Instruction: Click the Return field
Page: home
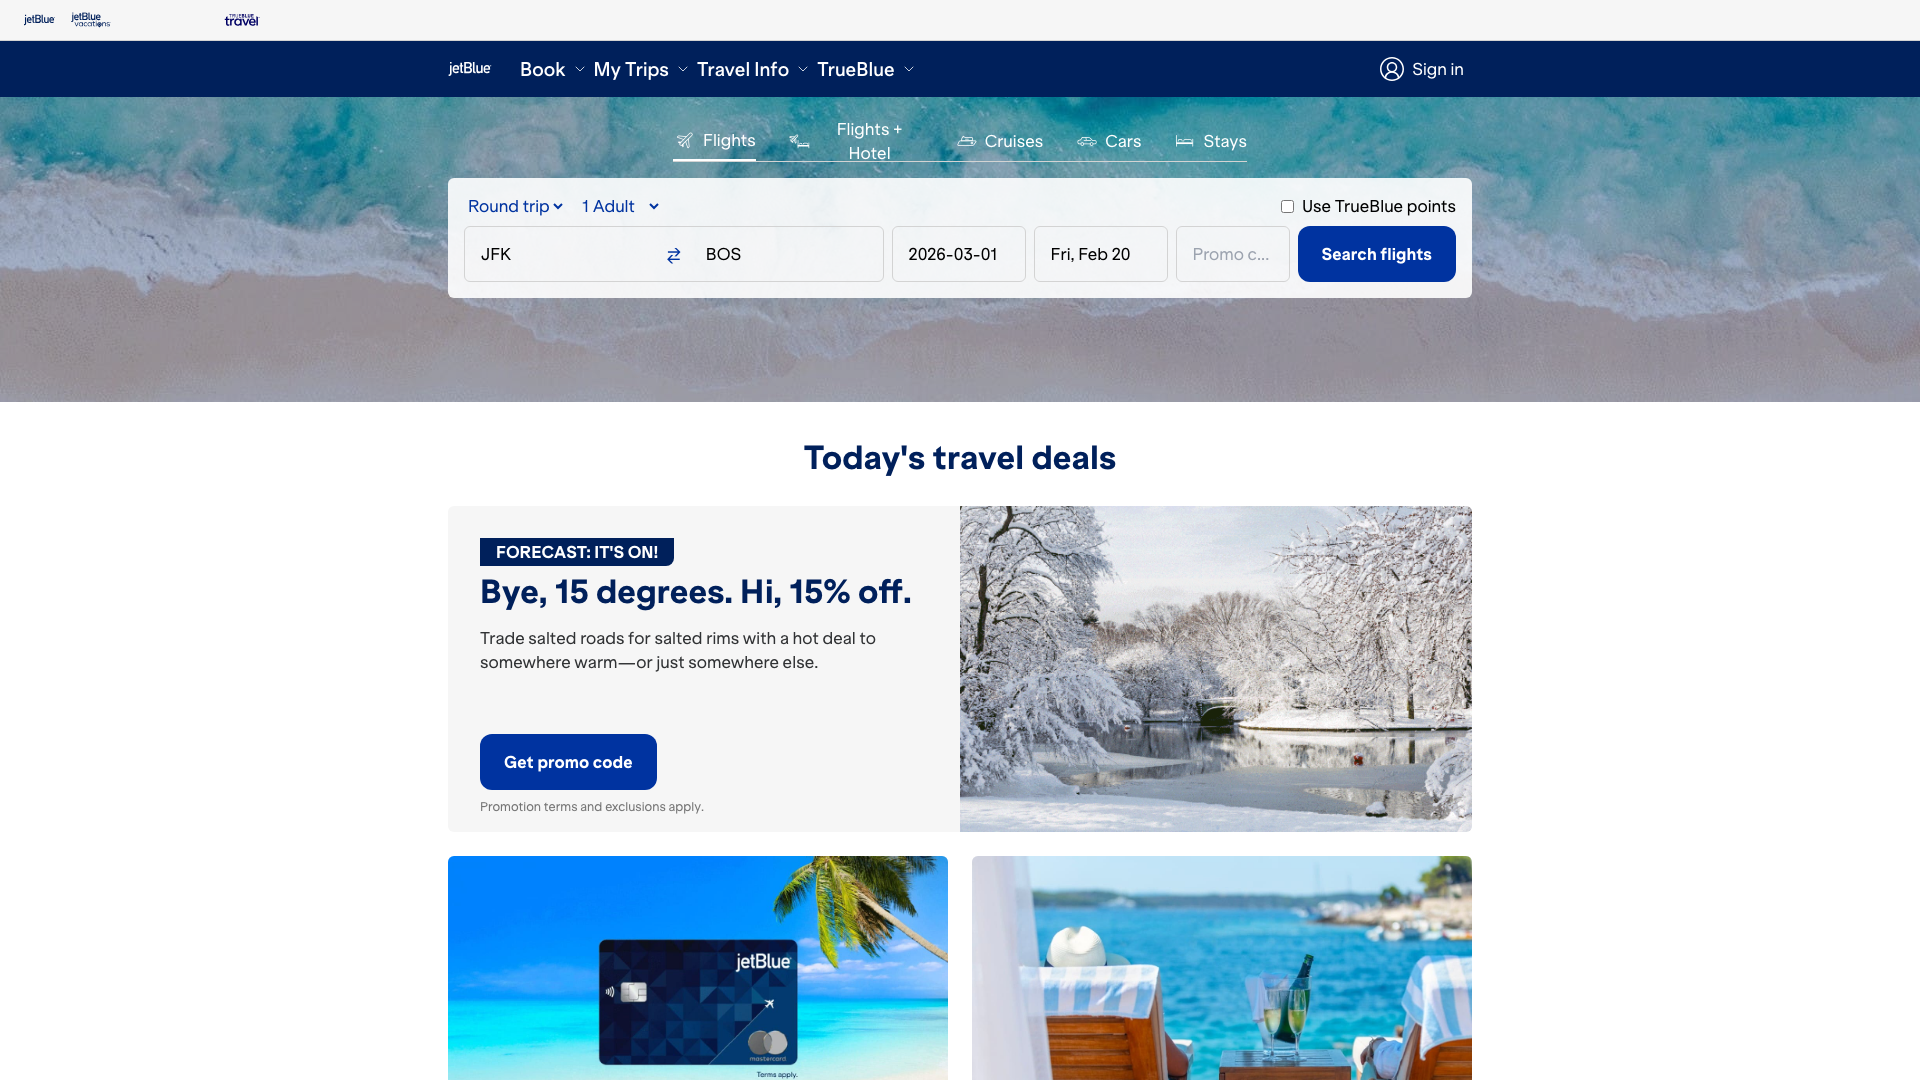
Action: click